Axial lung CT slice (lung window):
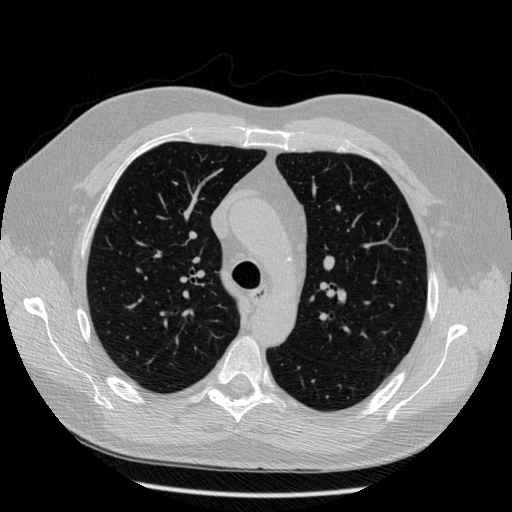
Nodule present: no